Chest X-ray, AP view. Patient: 46 years old, sex M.
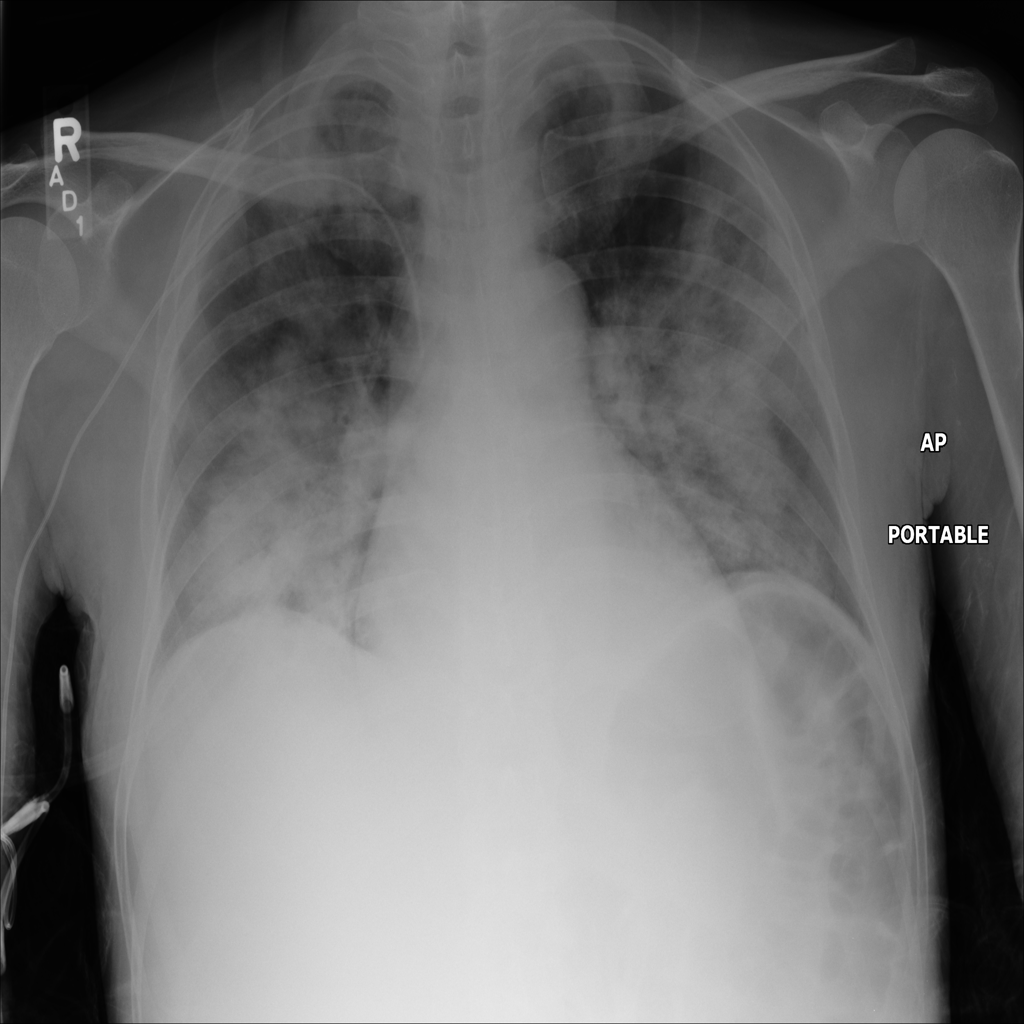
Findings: Edema